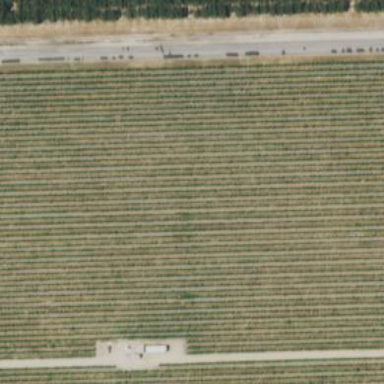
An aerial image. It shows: Vineyard growing grapes.